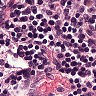
Metastatic tissue present: no